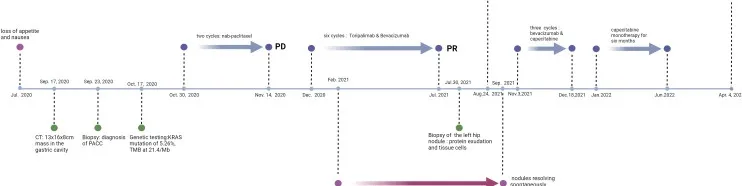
Timeline.
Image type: chart (chart)